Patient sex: M
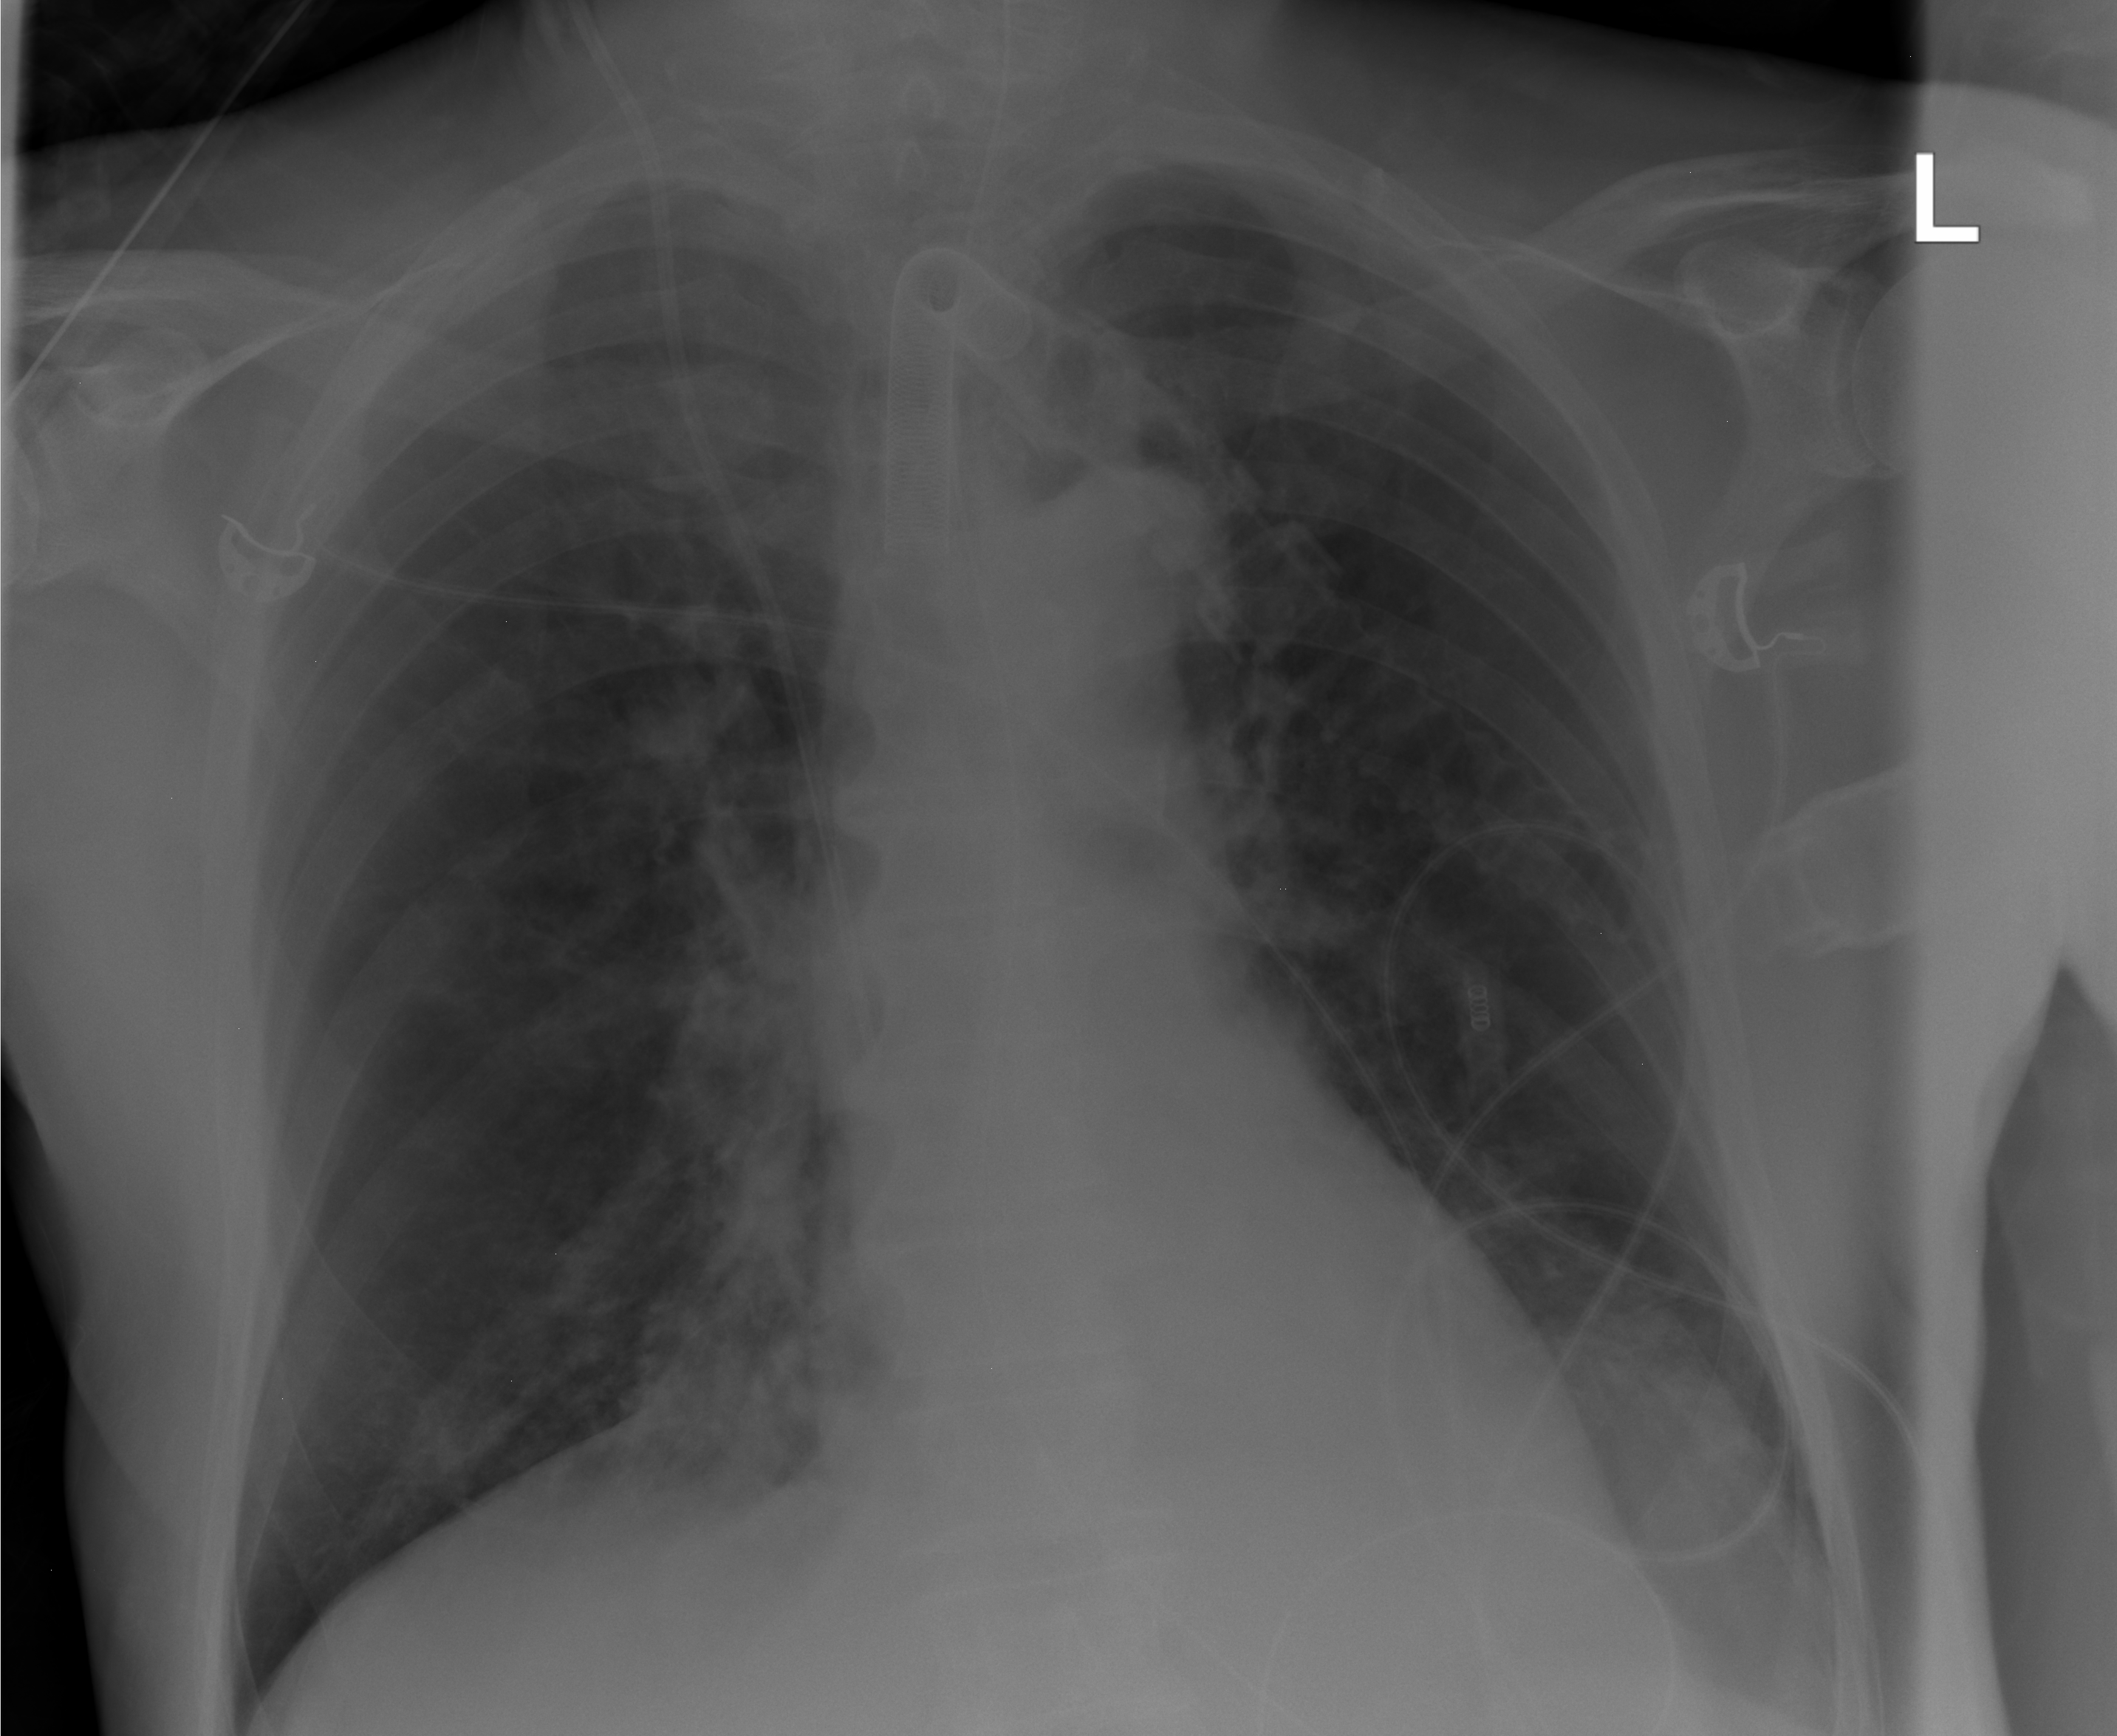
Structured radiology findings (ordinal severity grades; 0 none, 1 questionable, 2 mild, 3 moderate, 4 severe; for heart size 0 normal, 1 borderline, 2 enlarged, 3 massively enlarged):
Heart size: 0
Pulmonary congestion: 0
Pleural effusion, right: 0
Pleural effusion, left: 0
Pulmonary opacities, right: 2
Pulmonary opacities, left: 0
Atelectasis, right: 0
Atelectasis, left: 0